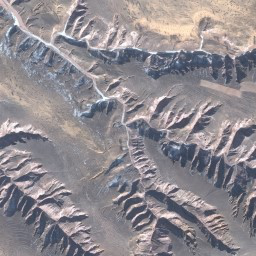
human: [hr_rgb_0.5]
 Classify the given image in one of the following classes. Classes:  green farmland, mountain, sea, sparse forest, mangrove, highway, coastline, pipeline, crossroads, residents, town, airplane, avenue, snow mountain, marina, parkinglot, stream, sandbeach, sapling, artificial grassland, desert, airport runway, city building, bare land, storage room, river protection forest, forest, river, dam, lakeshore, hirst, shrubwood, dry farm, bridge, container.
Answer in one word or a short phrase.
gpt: mountain